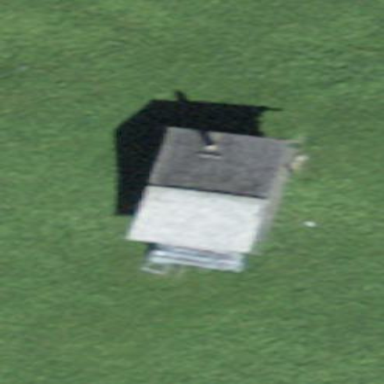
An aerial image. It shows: Rural barn.